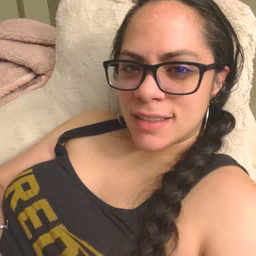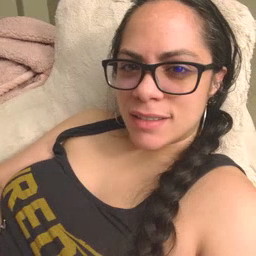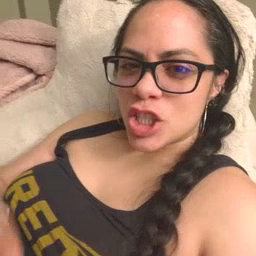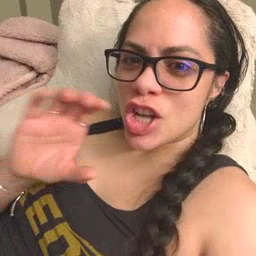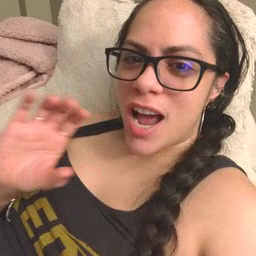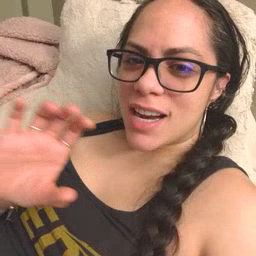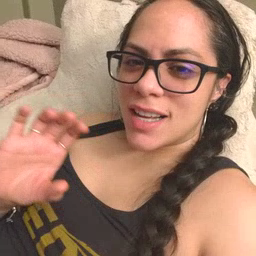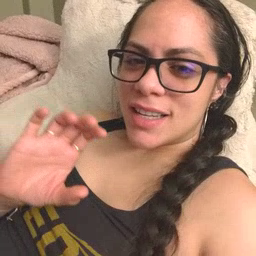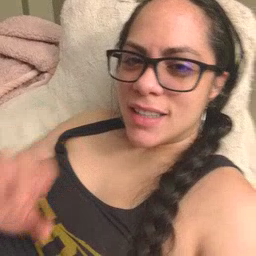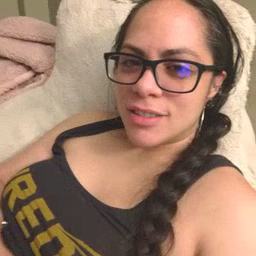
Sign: chocolate